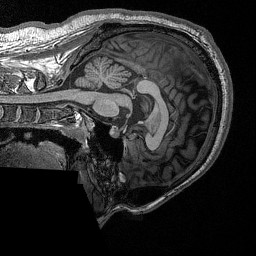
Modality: T1w
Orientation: sagittal
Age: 18
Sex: male
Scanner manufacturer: siemens
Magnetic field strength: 3 T
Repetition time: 2.53 s
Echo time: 0.00309 s